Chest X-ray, AP view. Patient: 63 years old, sex F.
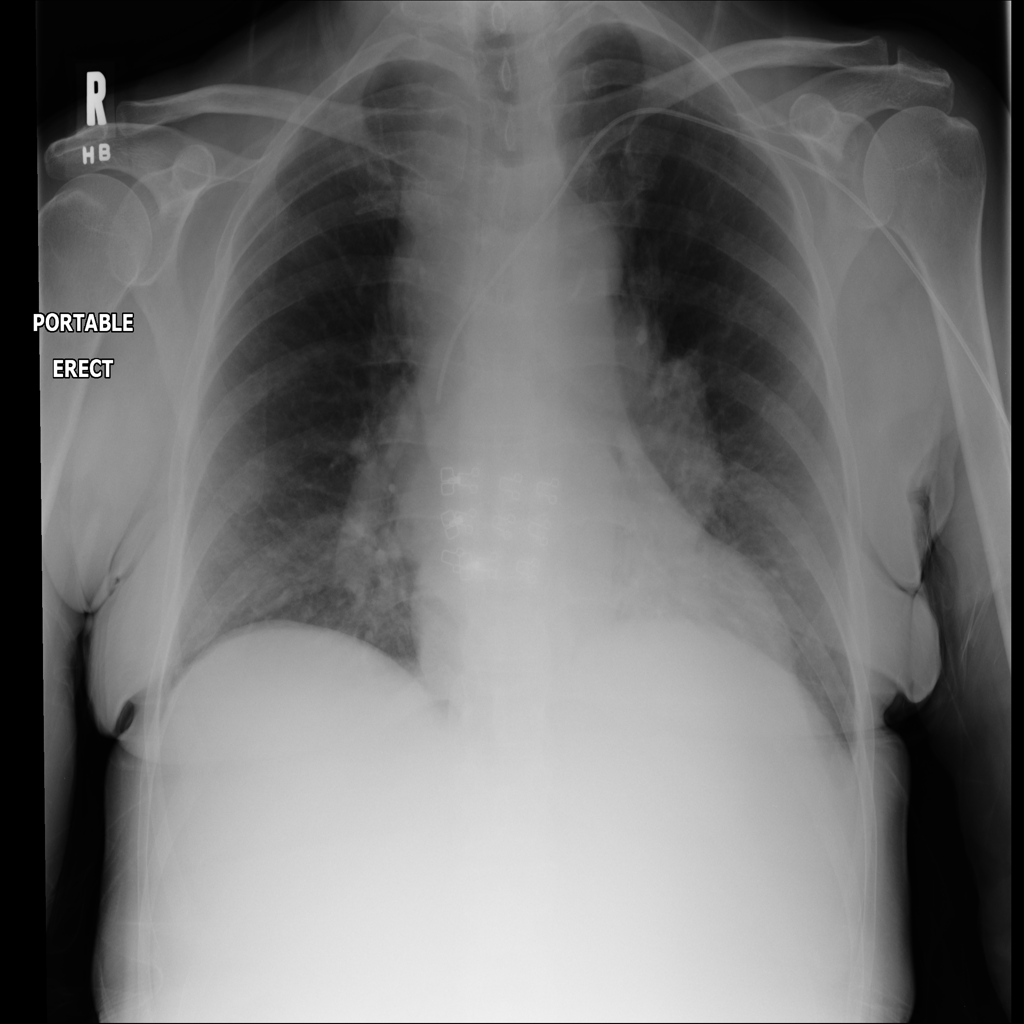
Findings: Mass